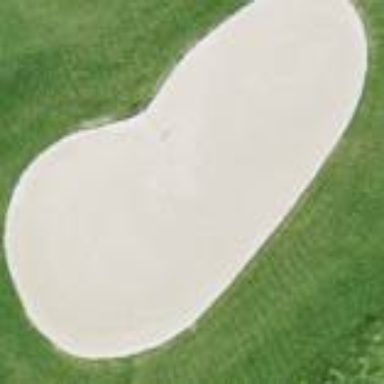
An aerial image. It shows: Sandy area is golf bunker.